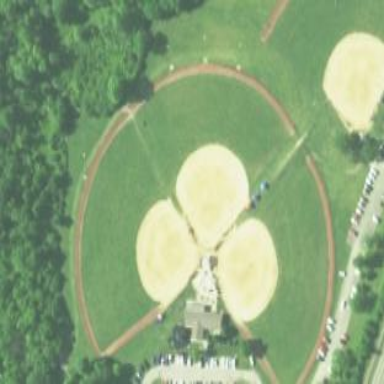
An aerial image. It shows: Softball pitch for baseball enthusiasts.